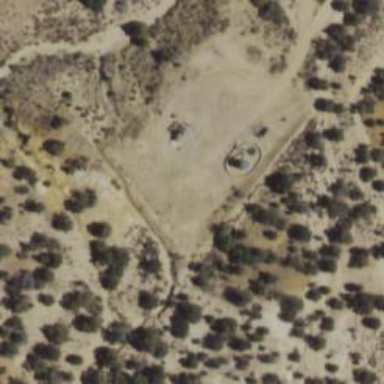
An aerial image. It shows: Storage tank that is man-made.